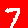
Digit: 7